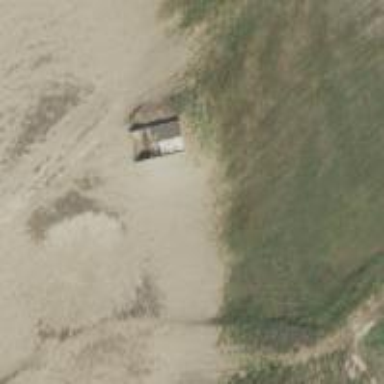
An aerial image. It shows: Military bunker.